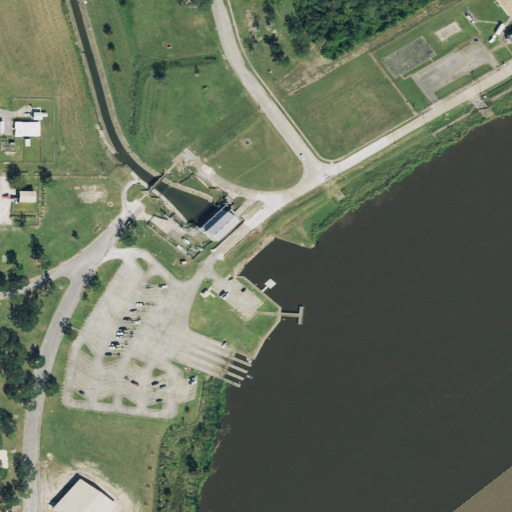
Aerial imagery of valley in Texas named Coopers Gulley containing open water, medium intensity development, low intensity development, high intensity development, open development, pasture, herbaceous wetlands, barren land, mixed forest, and grassland